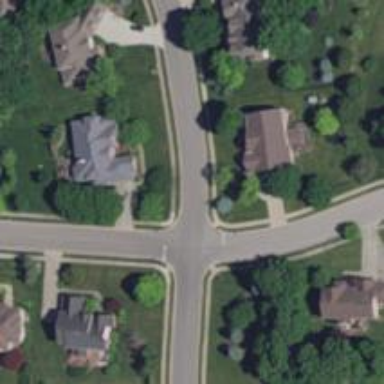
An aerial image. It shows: Residential road with asphalt surface and separate sidewalk.